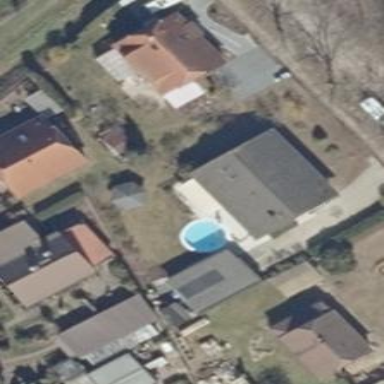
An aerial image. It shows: Simple house.